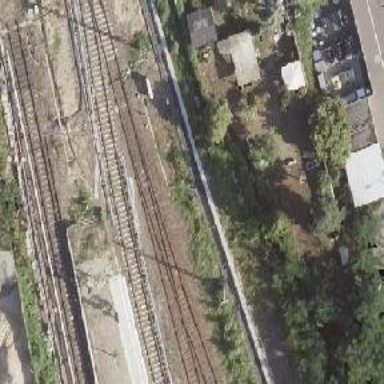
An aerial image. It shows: Railway switch.